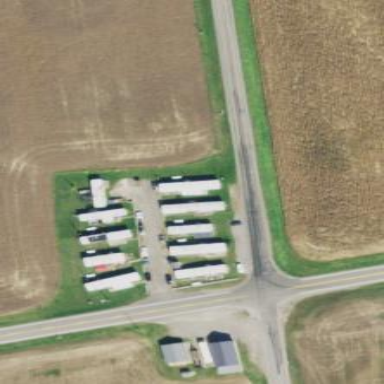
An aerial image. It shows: Trailer park.